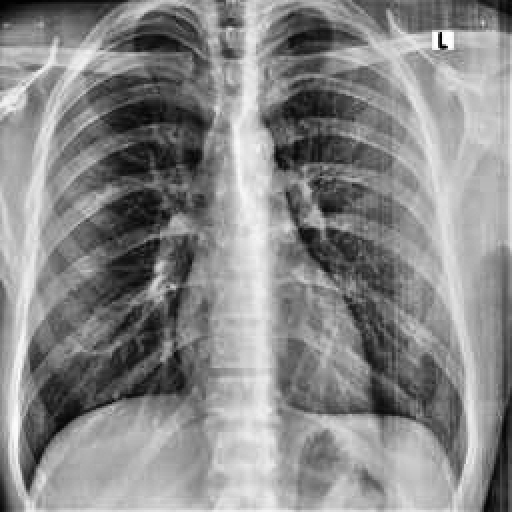
Finding: NORMAL